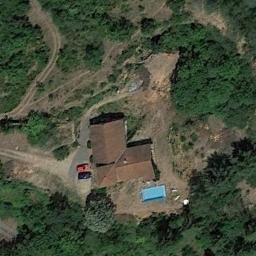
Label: sparse_residential